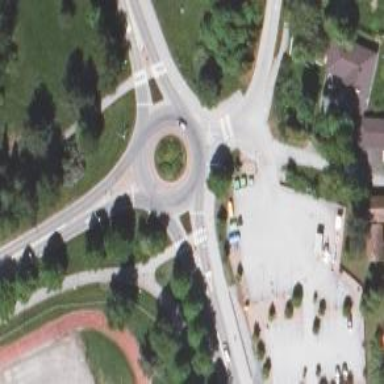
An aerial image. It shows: Secondary road made of asphalt leading to roundabout.